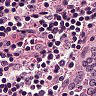
Metastatic tissue present: no